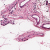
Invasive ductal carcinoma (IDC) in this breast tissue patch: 0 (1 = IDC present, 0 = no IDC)